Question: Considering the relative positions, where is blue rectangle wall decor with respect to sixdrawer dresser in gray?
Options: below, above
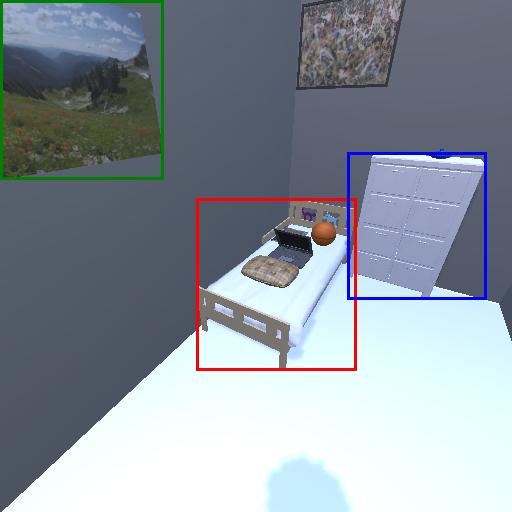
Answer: below